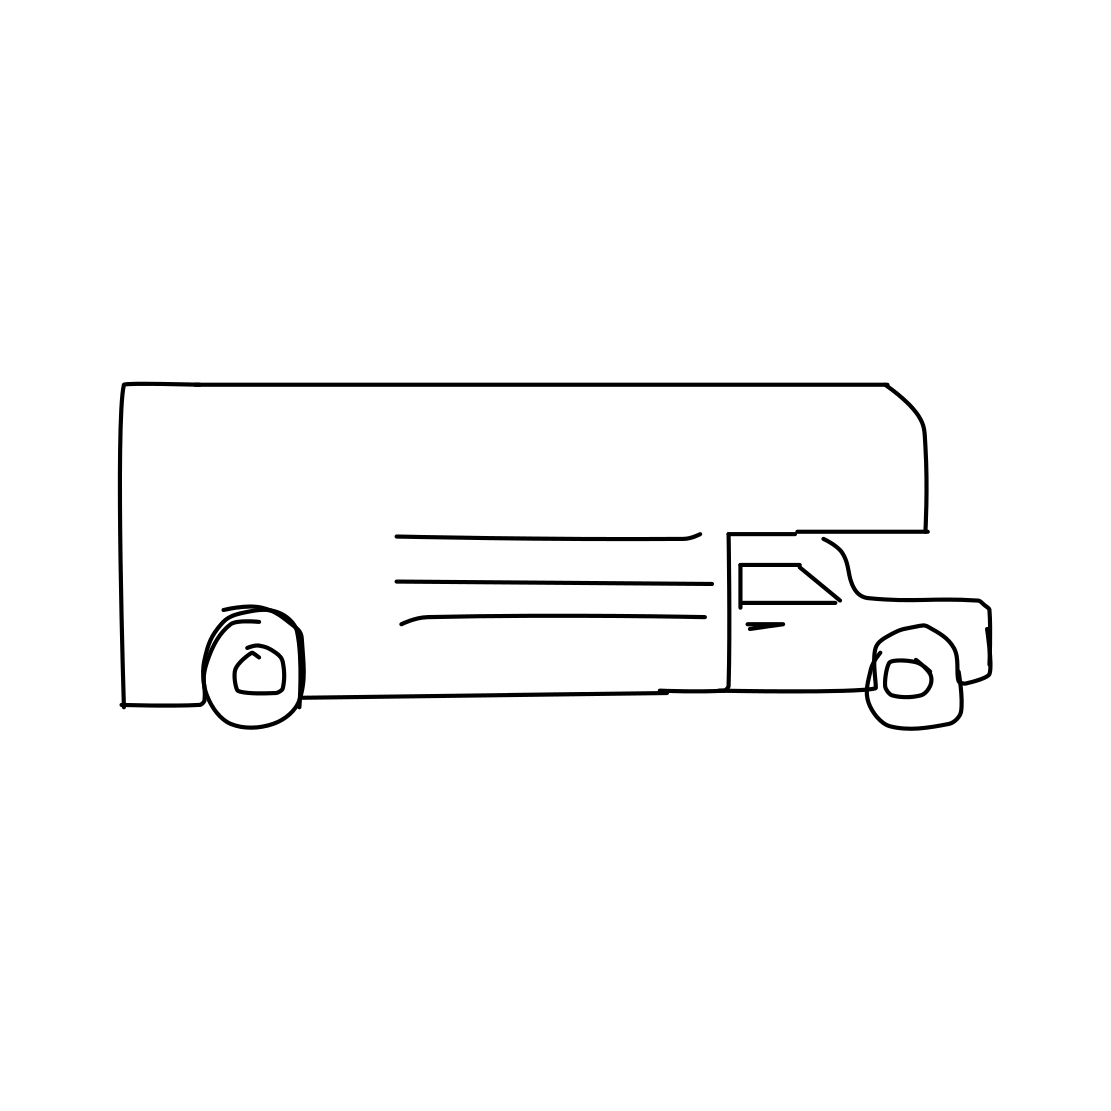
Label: truck